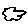
Label: cloud